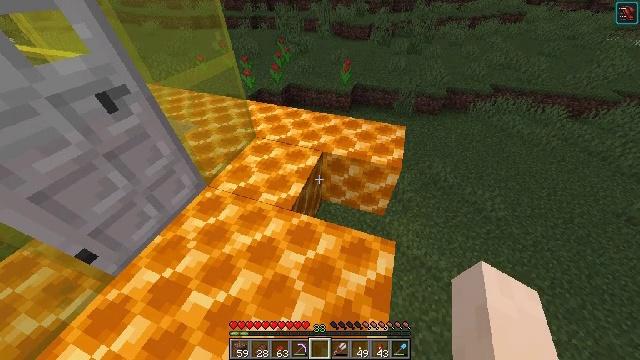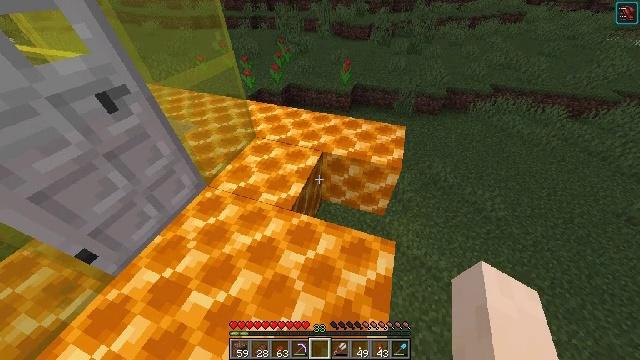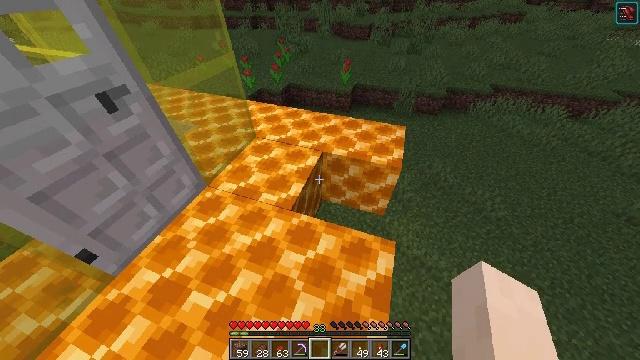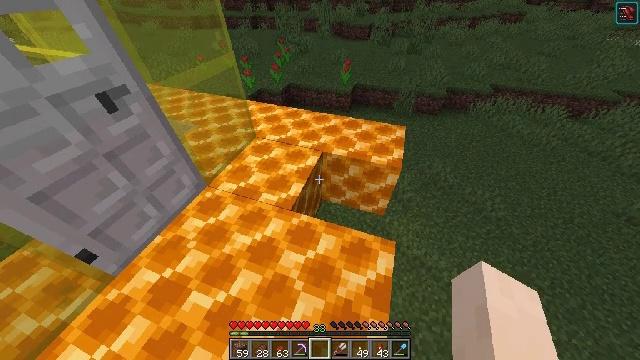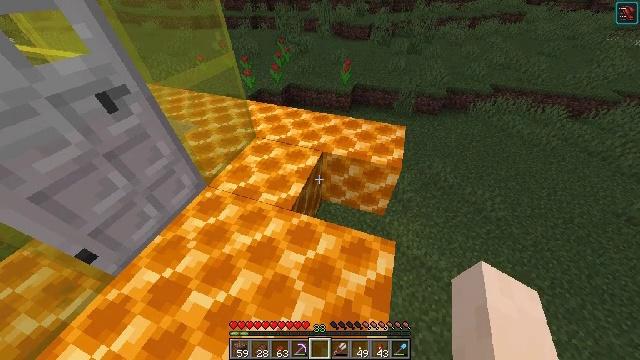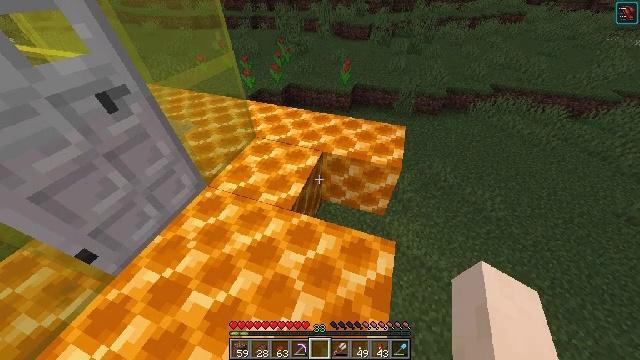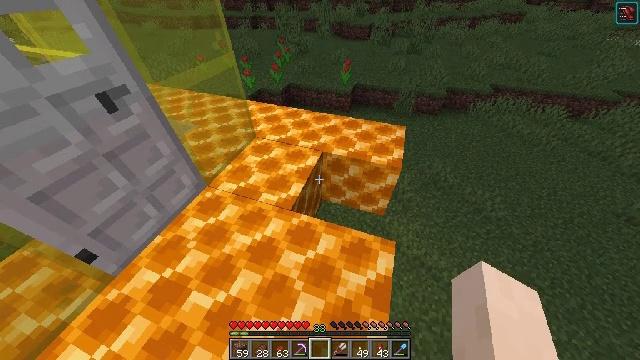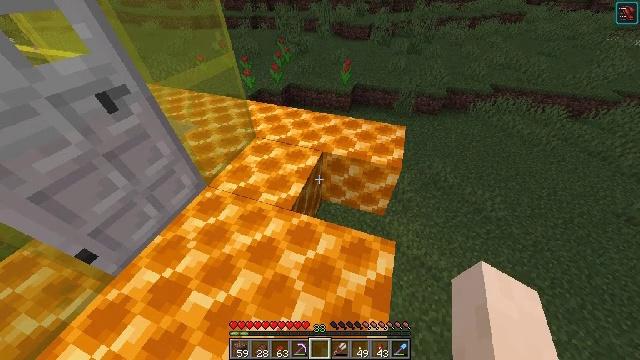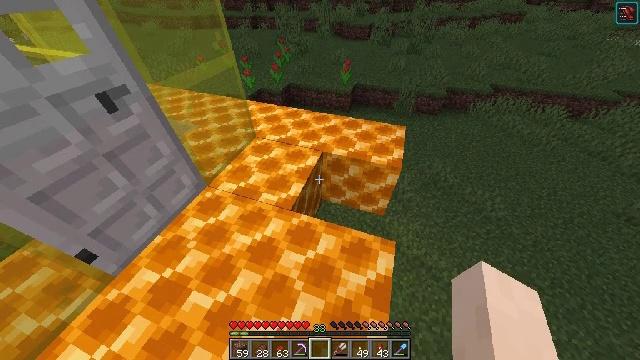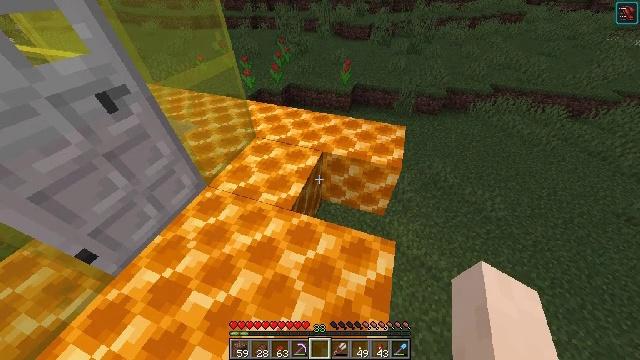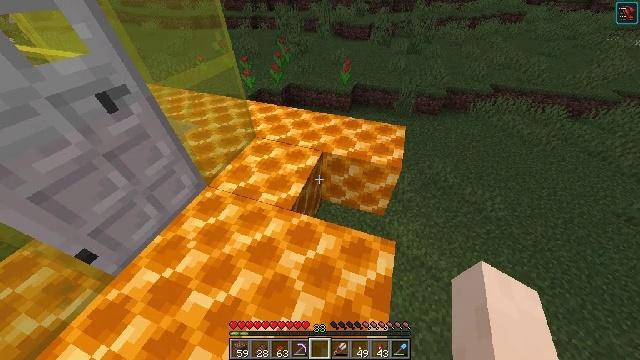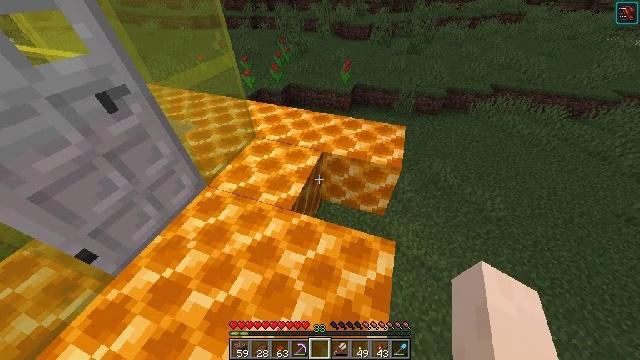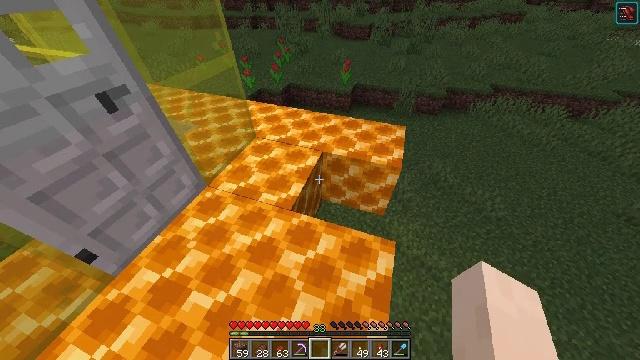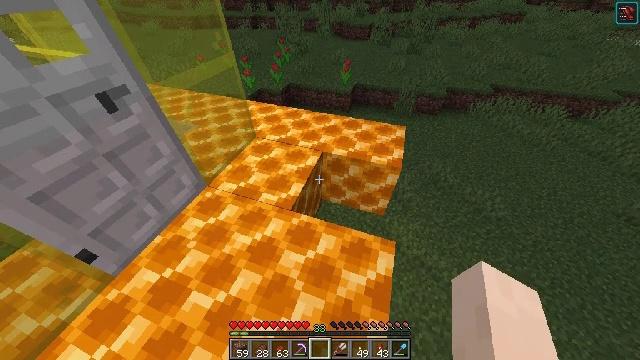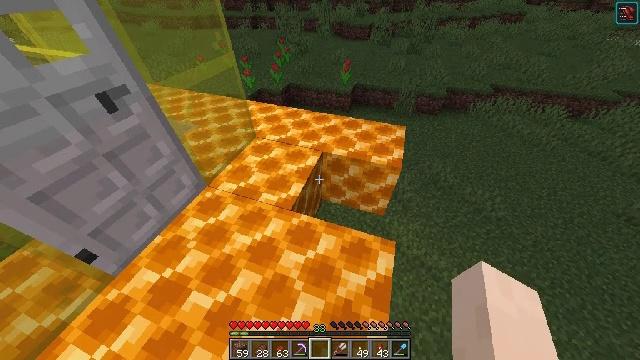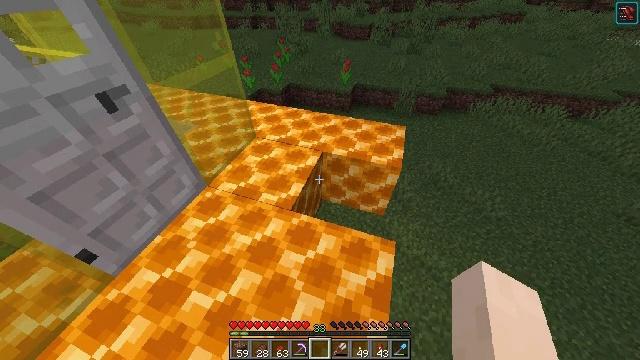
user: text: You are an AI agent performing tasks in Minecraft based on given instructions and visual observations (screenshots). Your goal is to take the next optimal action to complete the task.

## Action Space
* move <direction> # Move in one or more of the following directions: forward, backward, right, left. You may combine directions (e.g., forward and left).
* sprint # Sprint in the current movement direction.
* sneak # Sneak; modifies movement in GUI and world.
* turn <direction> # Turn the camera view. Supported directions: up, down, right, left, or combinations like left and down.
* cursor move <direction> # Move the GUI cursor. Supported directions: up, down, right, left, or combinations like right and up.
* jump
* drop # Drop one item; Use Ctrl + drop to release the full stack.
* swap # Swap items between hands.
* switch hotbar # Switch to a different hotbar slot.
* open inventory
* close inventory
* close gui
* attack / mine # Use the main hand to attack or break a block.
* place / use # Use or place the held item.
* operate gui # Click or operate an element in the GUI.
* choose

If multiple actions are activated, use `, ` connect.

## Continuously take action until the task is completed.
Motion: motion action
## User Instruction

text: Make a honeycomb block with honeycombs on the crafting table.
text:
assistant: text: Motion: no_op
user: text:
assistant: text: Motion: no_op
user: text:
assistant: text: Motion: no_op
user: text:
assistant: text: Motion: no_op
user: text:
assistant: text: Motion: no_op
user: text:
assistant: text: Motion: no_op
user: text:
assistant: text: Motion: no_op
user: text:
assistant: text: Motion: no_op
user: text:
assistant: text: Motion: no_op
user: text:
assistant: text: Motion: no_op
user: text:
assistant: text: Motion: no_op
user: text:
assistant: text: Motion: no_op
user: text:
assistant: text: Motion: no_op
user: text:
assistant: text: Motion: no_op
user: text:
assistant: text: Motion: no_op
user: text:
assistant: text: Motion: no_op
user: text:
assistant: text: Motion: no_op
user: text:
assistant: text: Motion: no_op
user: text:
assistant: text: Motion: no_op
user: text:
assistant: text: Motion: no_op
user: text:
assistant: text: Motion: no_op
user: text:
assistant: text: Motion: no_op
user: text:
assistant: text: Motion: no_op
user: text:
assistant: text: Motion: no_op
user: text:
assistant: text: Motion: no_op
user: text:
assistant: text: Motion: no_op
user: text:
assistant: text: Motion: no_op
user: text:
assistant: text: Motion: no_op
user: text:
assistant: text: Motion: no_op
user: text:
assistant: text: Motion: no_op